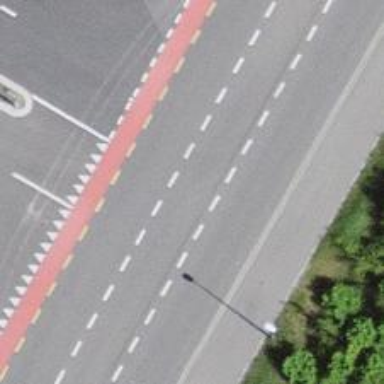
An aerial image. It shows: Secondary road with asphalt surface. There's cycle track on the left side of the road.